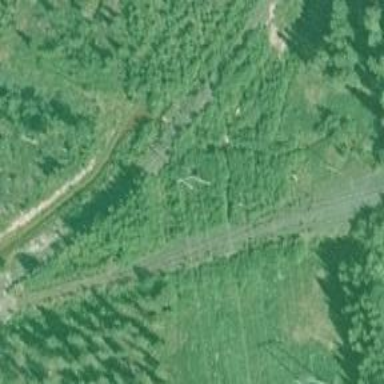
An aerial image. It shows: Railway crossing.